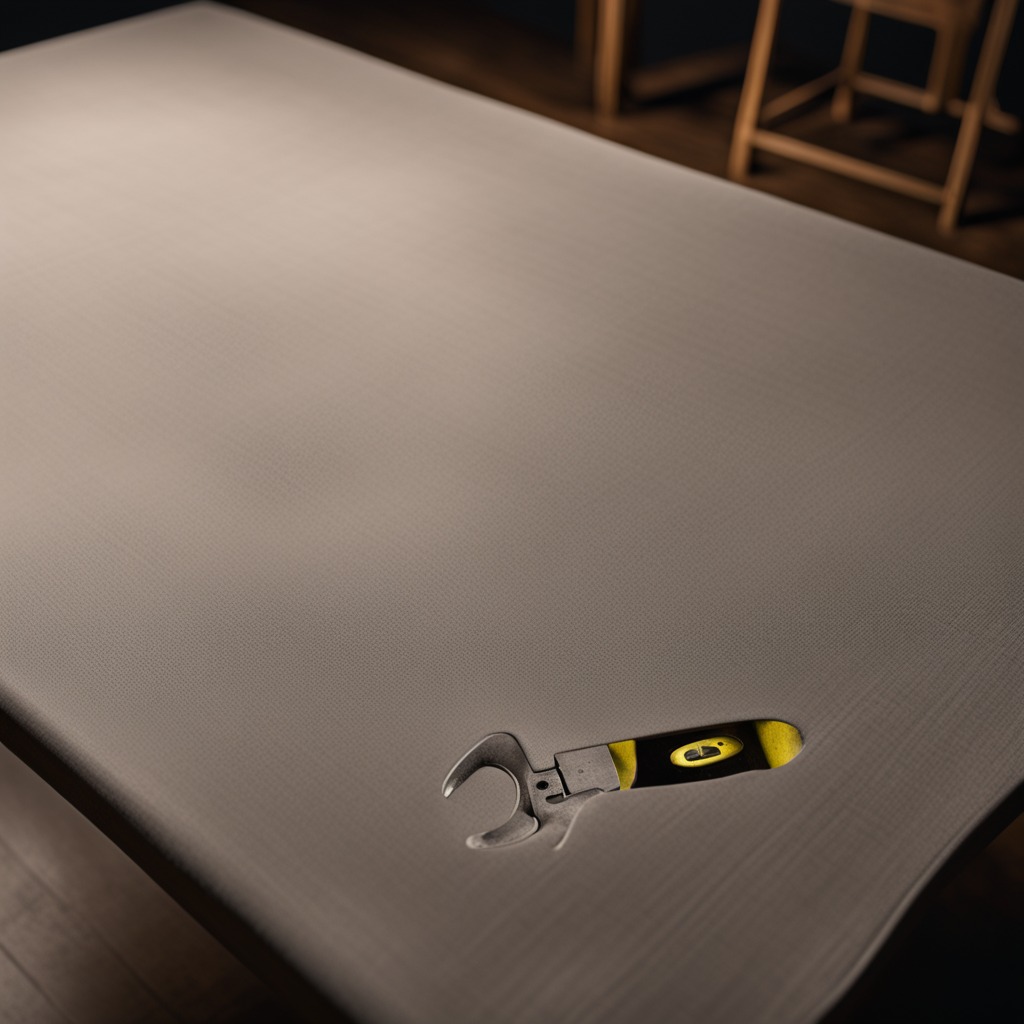
An wrench lies on the wooden table.